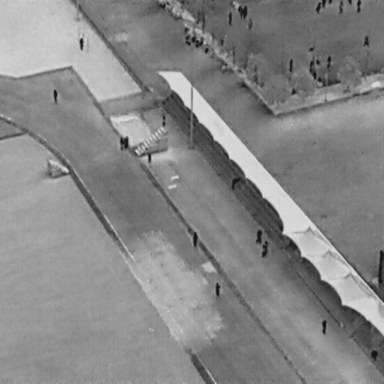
There are 26 objects shown in the infrared image, including 24 People, and two DontCares.